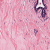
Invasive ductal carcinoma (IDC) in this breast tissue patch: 0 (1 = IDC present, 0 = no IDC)